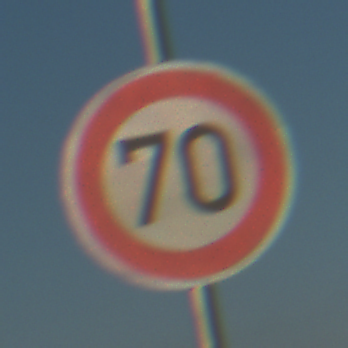
Verkehrszeichen: Geschwindigkeit70
Umgebung: Outdoor, Beach
Tageszeit: SunriseSunset
Wetter: Clear
Licht: Natural
Jahreszeit: NotSpecified
Kontrast: HighContrast